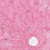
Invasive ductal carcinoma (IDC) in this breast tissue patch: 0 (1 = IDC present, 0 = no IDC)